Question: I'm in the early stages of learning to use Entity Framework 4.1 using the book "Programming Entity Framework" using C# in VS2010. I've run into a problem that's probably obvious to an experienced EF programmer.

The 'contacts' fields are identified correctly in the pop-up help, but trying to access those fields generates the error shown above. While typing in 'contacts', the pop-up fields list does not contain any of the underlined fields.
I don't understand this inconsistency and would welcome your help.
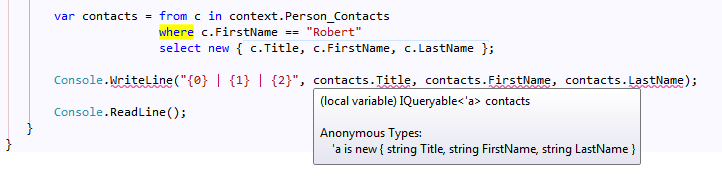
Answer: '''
var contacts = (from c in context.Person_Contacts
where c.FirstName == "Robert"
select new { c.Title, c.FirstName, c.LastName }).FirstOrDefault();
Console.WriteLine("{0} | {1} | {2}", contacts.Title, contacts.FirstName, contacts.LastName);
Console.ReadLine();
'''
Try that